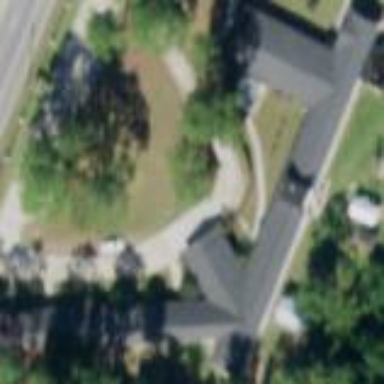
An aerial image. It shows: Nursing home building.